Question: I have a button in my app to bring up an 'SLComposeViewController' for use with Twitter. When the view is presented it animates in correctly and the disappears. I have found that when it disappears it is sent to the back of the current view and I have no way to bring it back. I have tried manually sending all the views on top to the back in code with no luck. I feel there is something fundamentally wrong with my app for this to happen as this behaviour is seen at any level to the Navigation Controller in the app. Below is a screenshot of the 'SLComposeViewController' being the Navigation Bar in the app, I made the ViewController's view have an Alpha value of '0.0f' to illustrate my point:

I really don't know what is going on here and any help will be greatly appreciated. The code I am using to present the 'SLComposeViewController' is pretty standard and I have tested it in another app and works fine:
'''
NSString *message = [NSString stringWithFormat:@"#%@", [twitterInfo objectForKey:@"hashtag"]];
if ([appDelegate isSocialAvailable]) {
// code to tweet with SLComposeViewController
SLComposeViewController *twitter = [[SLComposeViewController alloc] init];
twitter = [SLComposeViewController composeViewControllerForServiceType:SLServiceTypeTwitter];
[twitter setInitialText:[NSString stringWithFormat: @"%@", message]];
[self presentViewController:twitter animated:YES completion:nil];
}
'''
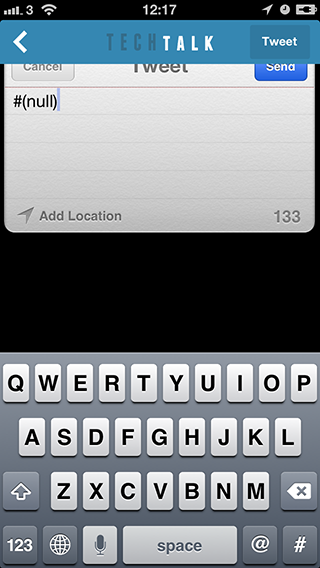
Answer: Thanks for posting this, I had the same thing happen because I was adding a CAShapeLayer to my window for a gradient effect. Your post helped me figure out that this was the problem.
It looks like this is happening is because they are adding their view's layer to the window's sublayers--at index 0 I might add! This is contrary to what you would expect, which is that they would add their view as a subview to the presenting view controller's view.
They must have just thought that people don't add layers to their window and they want to make sure they are not competing with your view stack. Why they would put it into index 0 must only be because someone is in the habit of doing '-[CALayer insertLayer:layer atIndex:0]' I suppose.
I'm not certain but I am guessing this could be the case with any modal view controller.
The fix is pretty simple:
'''
[viewController presentViewController:facebookViewController
animated:YES
completion:^{
facebookViewController.view.layer.zPosition = 1000;
}];
'''